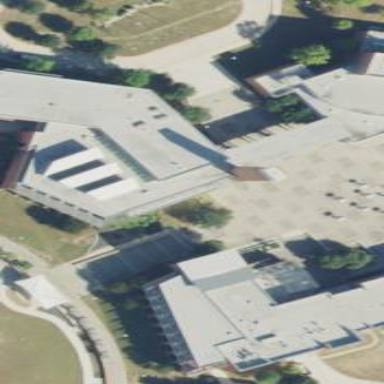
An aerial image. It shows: College building.